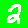
Digit: 2